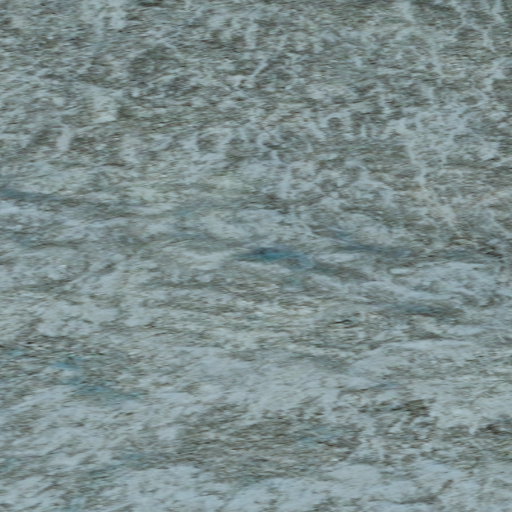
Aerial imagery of mountains in Alaska named British Mountains containing only unknown